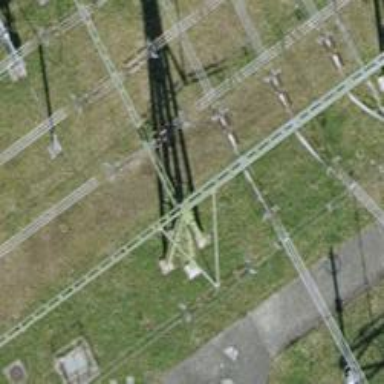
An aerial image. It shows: Insulator used in power systems.